Aerial crown-view tile of a tropical tree (Barro Colorado Island, Panama), acquired 20240611:
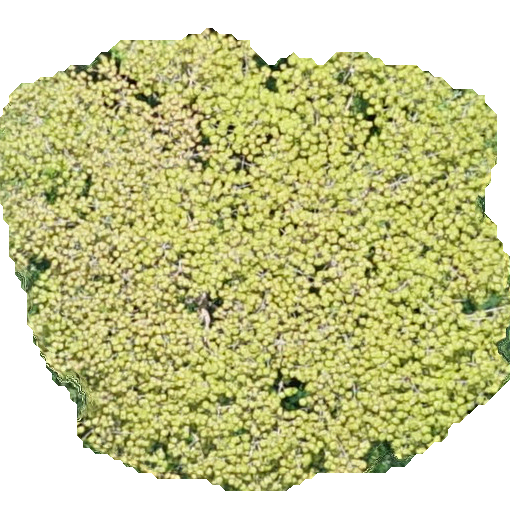
Species: Sterculia apetala
GBIF accepted scientific name: Sterculia apetala
Crown area: 297.483 m²